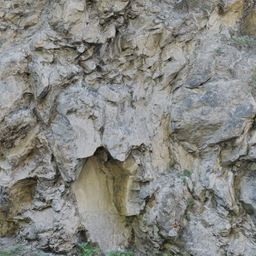
Label: nature